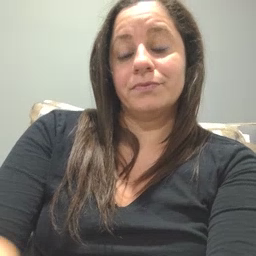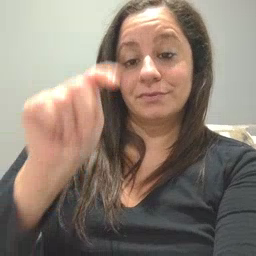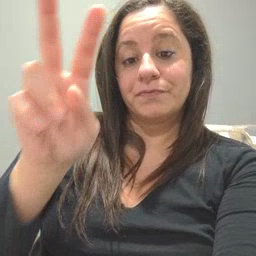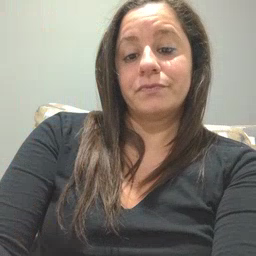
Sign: TV